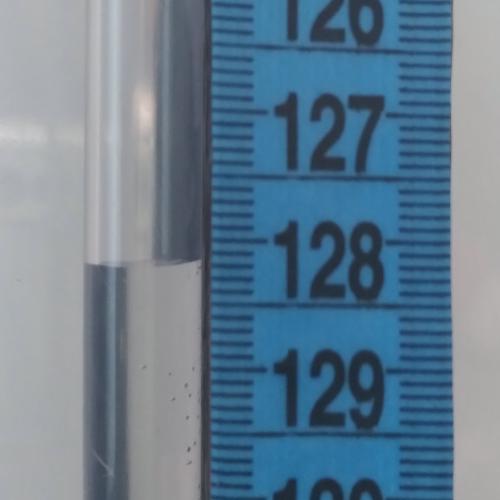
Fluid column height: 128.2 cm